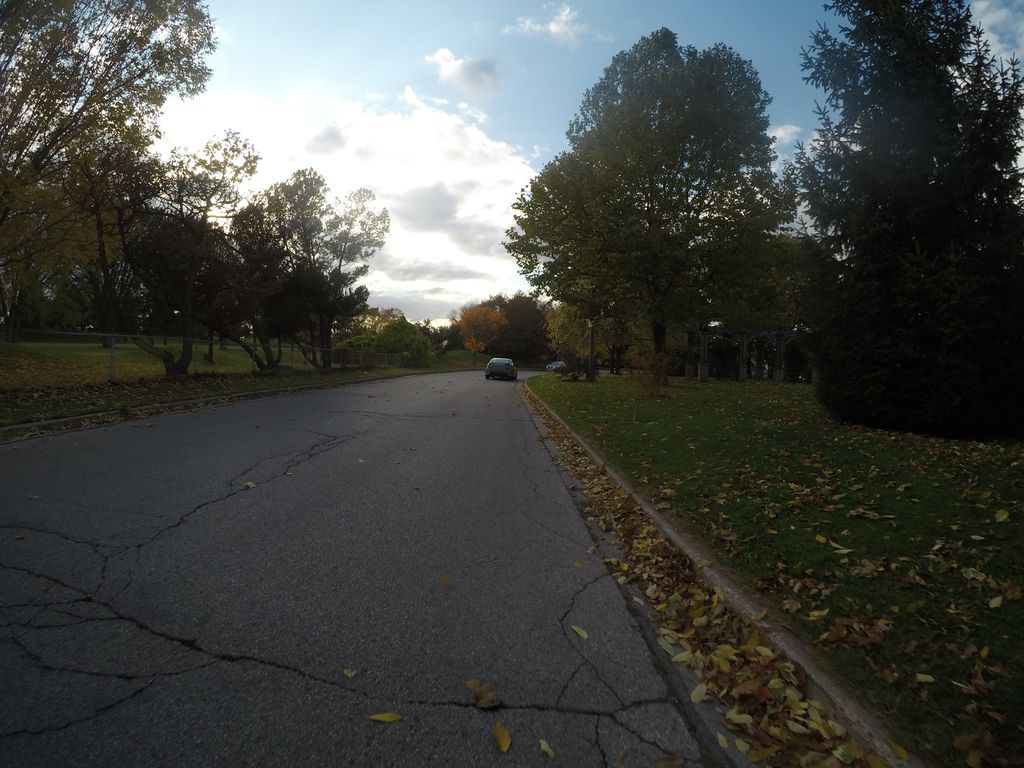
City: kitchener-waterloo